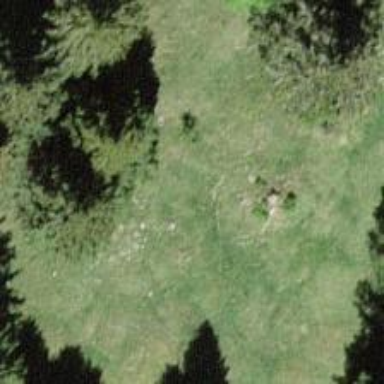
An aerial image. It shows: Needle-leaved tree in nature.